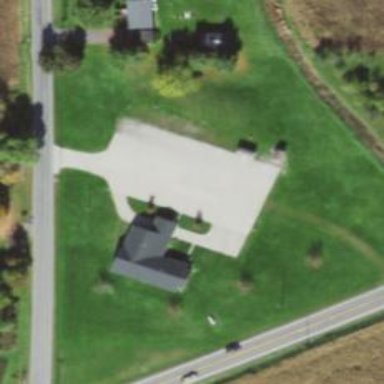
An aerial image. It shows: Driveway.